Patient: sex F, age 72
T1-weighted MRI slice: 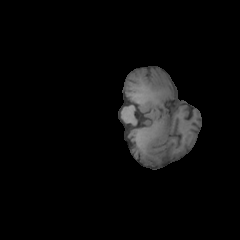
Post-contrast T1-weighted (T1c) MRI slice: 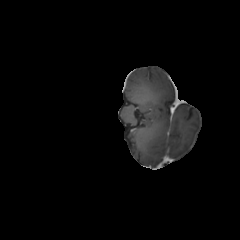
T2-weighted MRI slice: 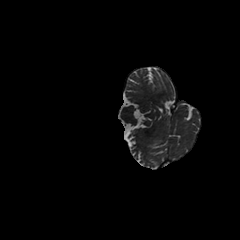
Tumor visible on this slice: no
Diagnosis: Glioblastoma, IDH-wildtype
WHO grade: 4